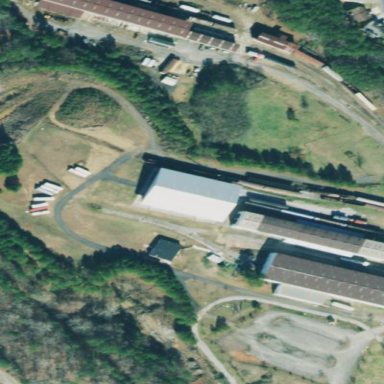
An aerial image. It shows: Museum dedicated to railways.